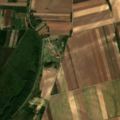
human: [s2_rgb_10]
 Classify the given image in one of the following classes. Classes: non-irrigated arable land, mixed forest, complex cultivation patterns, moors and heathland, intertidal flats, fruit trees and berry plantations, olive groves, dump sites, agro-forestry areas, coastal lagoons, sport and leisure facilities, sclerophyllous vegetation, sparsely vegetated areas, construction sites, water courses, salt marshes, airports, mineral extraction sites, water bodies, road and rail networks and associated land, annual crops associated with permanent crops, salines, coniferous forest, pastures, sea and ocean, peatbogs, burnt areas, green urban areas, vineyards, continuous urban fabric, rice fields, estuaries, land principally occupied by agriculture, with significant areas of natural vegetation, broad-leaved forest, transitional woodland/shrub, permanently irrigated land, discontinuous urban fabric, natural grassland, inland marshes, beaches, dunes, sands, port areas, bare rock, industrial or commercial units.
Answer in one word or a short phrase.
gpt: non-irrigated arable land, complex cultivation patterns, transitional woodland/shrub